Question: I have this combobox which contains a data tempate with a checkbox and a textbox. All is working but I would like to make it a little bit easier to select a value. Right now I have to click on the chechbox to change the value of the check box. Now I would like to be able to just click on the item in the combobox which also should toggle the checkbox.
Is this possible? If yes then how?
## Here is a picture of my solution right now

## Here is the code for my combobox
'''
<ComboBox Name="employeeComboBox" Margin="2,0,2,0"
ScrollViewer.CanContentScroll="False"
DataContext="{Binding EmployeesOverviewViewModel, Source={StaticResource ViewModelLocator}}"
ItemsSource="{Binding Employees}">
<ComboBox.ItemTemplate>
<DataTemplate>
<StackPanel Orientation="Horizontal">
<CheckBox IsChecked="{Binding Path=IsSelected}" Margin="2,0,2,2" VerticalAlignment="Center"/>
<TextBlock Text="{Binding Path=Name}" VerticalAlignment="Center"/>
</StackPanel>
</DataTemplate>
</ComboBox.ItemTemplate>
</ComboBox>
'''
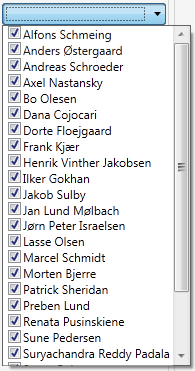
Answer: Why don't you use the Content property on the CheckBox?
'''
<CheckBox Content="Hello, World" />
'''
This way, the checkbox would toggle even when you click on the text (content).
As for your specific case, you can bind Name to Content instead of creating a separate TextBlock for it, and it should work as you want it to.